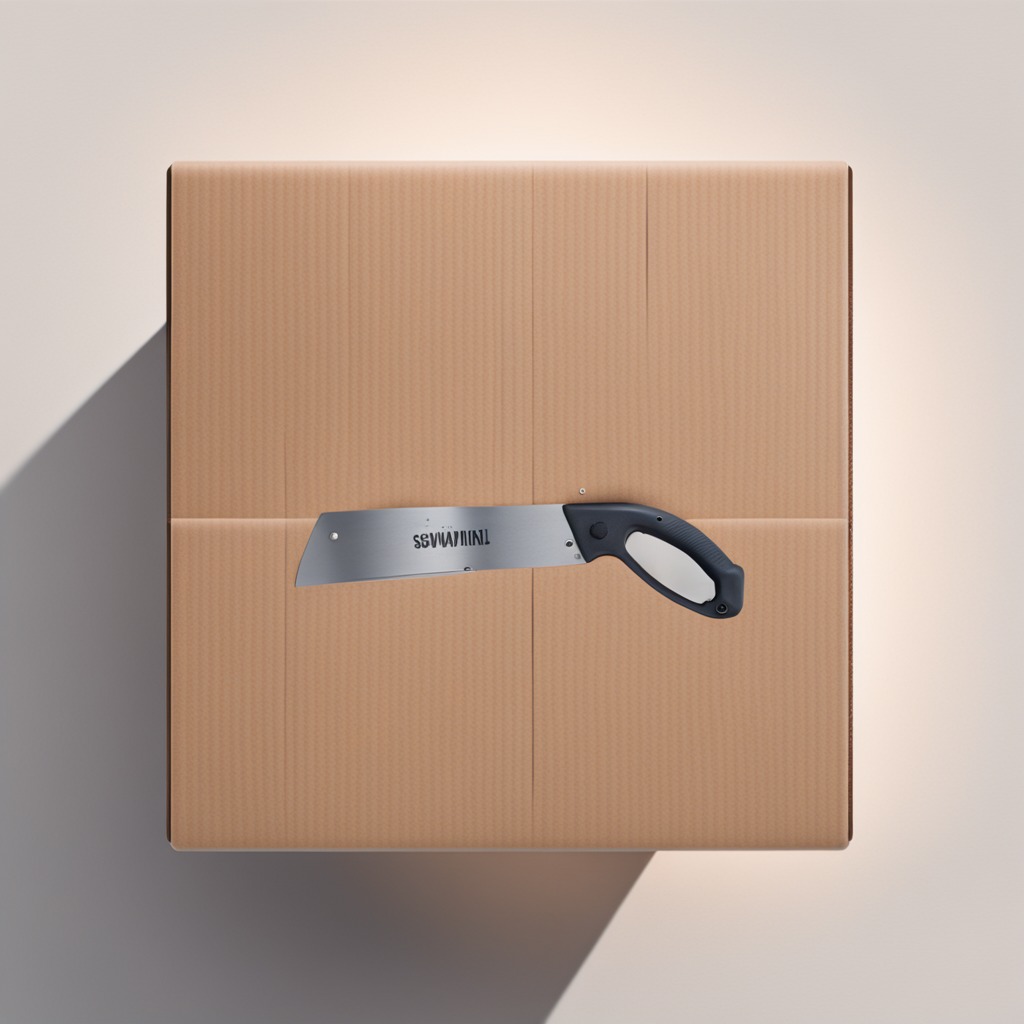
A metal saw is lying on a clean dry cardboard box surface in an outdoor workshop during daytime bright natural light soft shadows slightly creased but